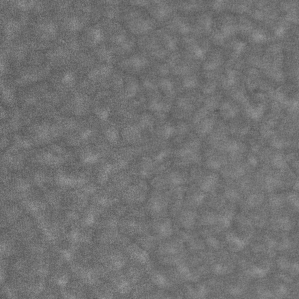
Label: frost